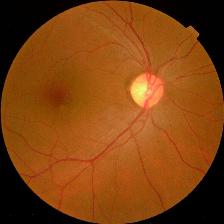
Diabetic retinopathy grade: No DR